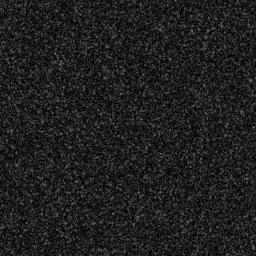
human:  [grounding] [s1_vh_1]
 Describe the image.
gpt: In the satellite image, there is  <ref>1 large ship </ref> <box>[[0, 23, 17, 58, 0]]</box> located at left.